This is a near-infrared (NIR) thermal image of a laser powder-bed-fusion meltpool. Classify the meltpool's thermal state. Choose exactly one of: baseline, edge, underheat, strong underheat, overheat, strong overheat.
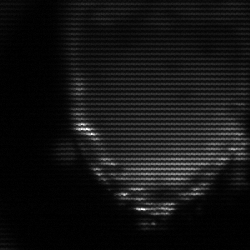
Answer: edge